Field crop: maize
Growth stage: 2
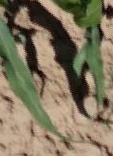
Species: maize